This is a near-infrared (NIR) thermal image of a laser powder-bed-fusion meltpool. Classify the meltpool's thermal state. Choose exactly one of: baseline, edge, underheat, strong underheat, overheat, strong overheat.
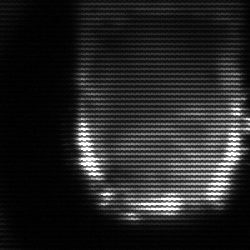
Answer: baseline